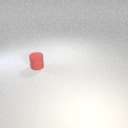
small red rubber cylinder